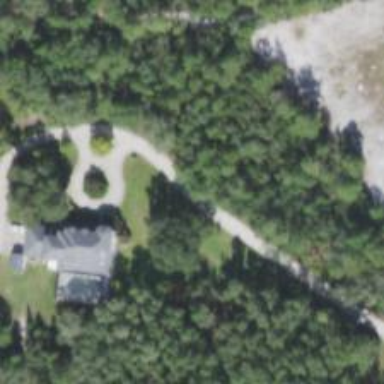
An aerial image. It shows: Driveway leading to service road.